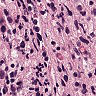
Metastatic tissue present: yes